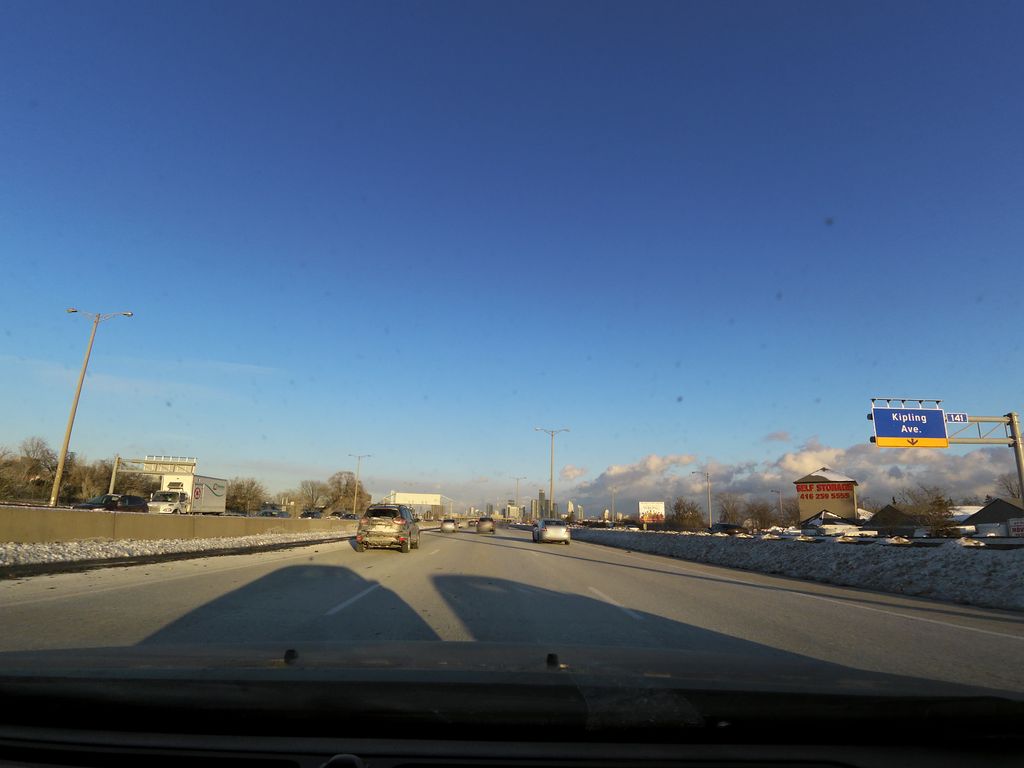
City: toronto